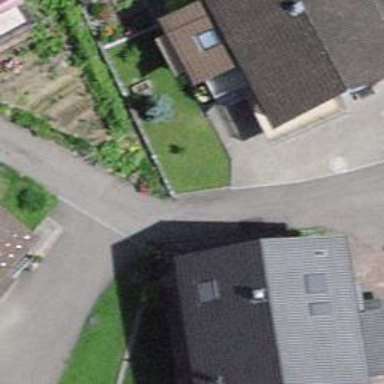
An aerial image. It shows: Residential road with asphalt surface.